Interaction volume radius: 5 \u00c5
Interaction volume height: 20 \u00c5
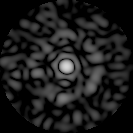
Disorder parameter: 0.8642